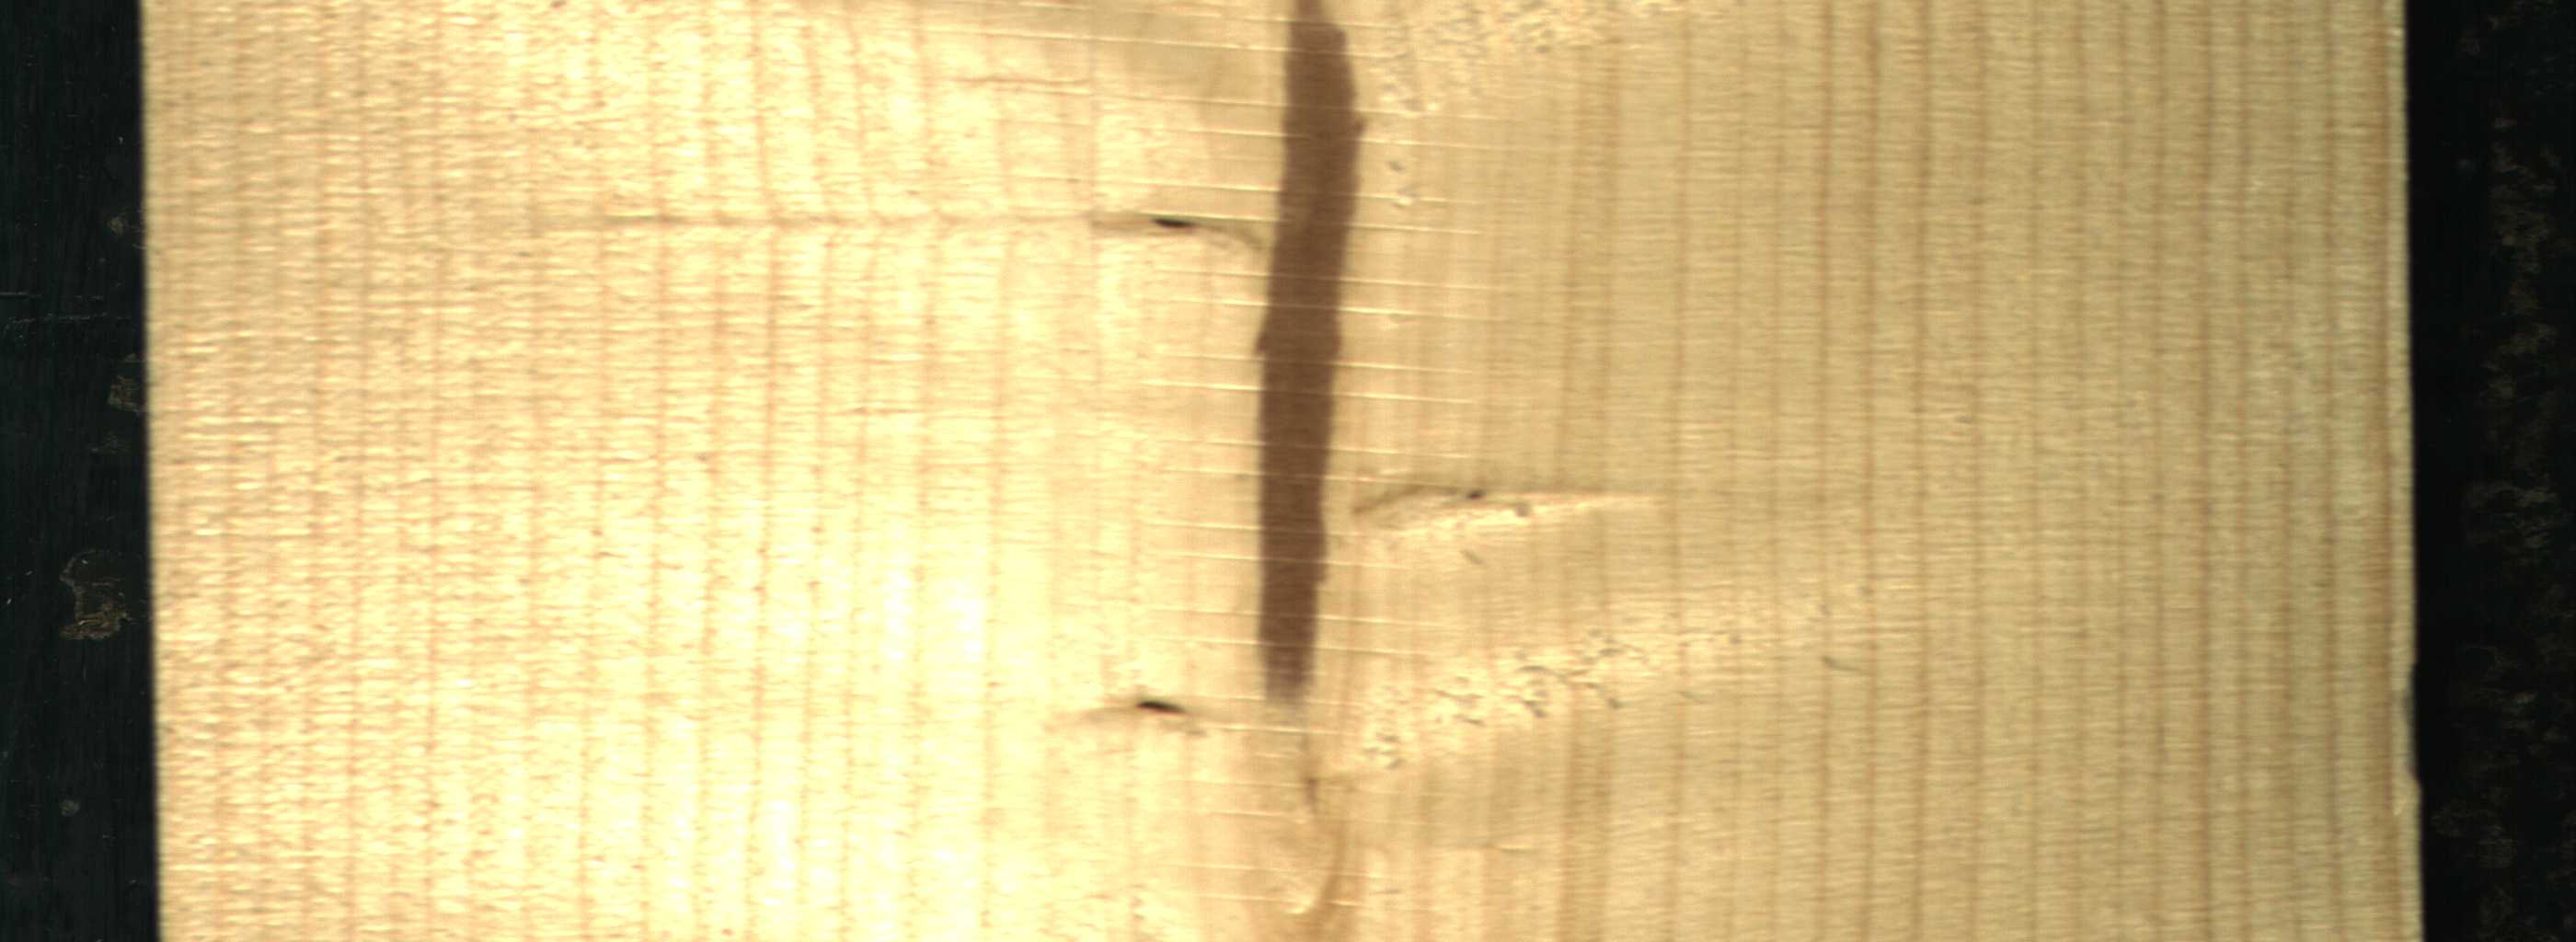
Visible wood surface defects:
Marrow
Dead_Knot
Dead_Knot